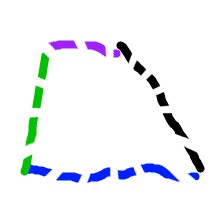
Shape: trapezoid